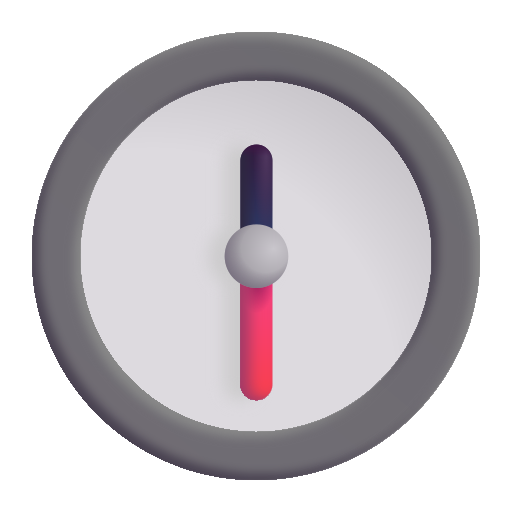
twelve thirty color